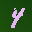
Label: 4